Aerial crown-view tile of a tropical tree (Barro Colorado Island, Panama), acquired 20240918:
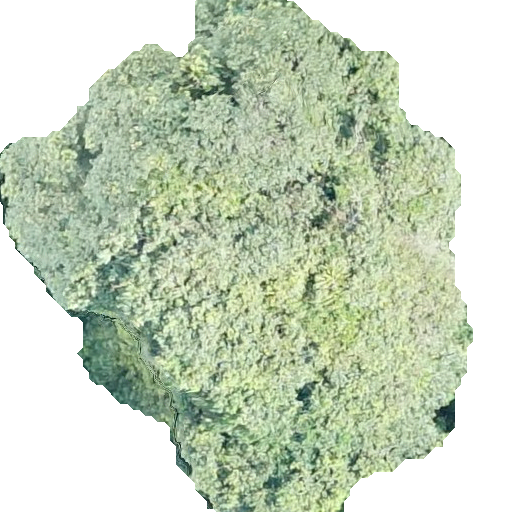
Species: Luehea seemannii
GBIF accepted scientific name: Luehea seemannii
Crown area: 265.728 m²